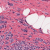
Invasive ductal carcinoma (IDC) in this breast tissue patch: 1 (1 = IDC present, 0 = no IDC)